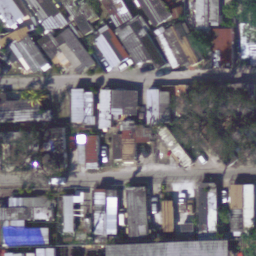
Label: residential